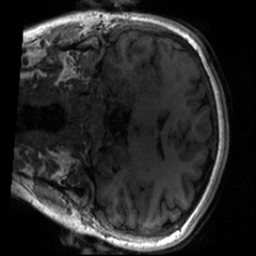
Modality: T1w
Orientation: coronal
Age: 22
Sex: female
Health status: healthy
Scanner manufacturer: siemens
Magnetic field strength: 3 T
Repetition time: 2 s
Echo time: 0.00232 s